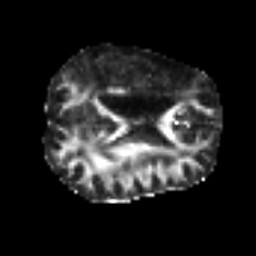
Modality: FA
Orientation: axial
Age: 50
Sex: male
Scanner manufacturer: siemens
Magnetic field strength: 3 T
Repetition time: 6.1 s
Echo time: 0.101 s